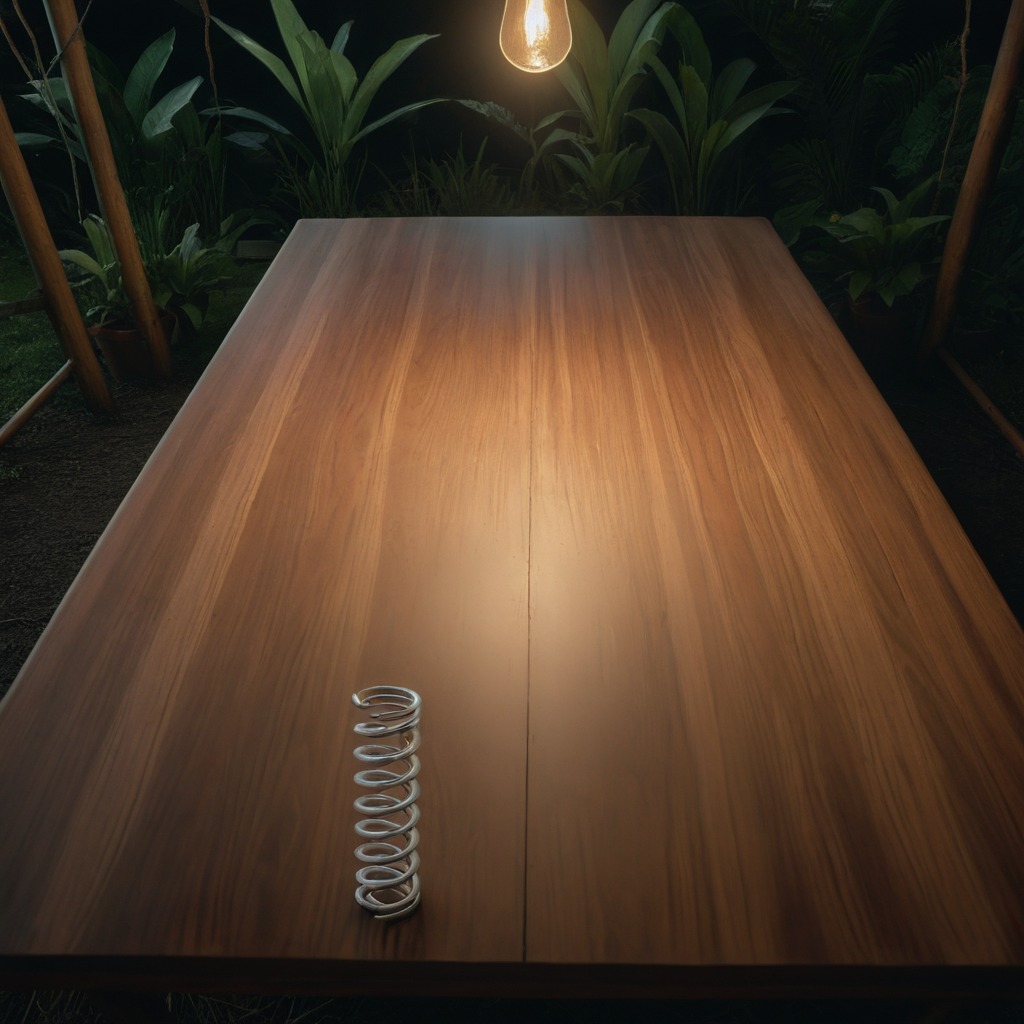
A coiled metal spring lies on a wooden table inside a jungle field workshop tent at night.